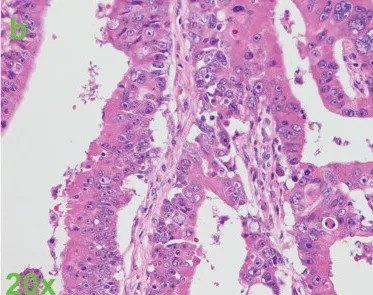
Clinical and histopathological appearances. (a and b) HE staining results from thickened rectum showing adenocarcinoma.
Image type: pathology (h&e)